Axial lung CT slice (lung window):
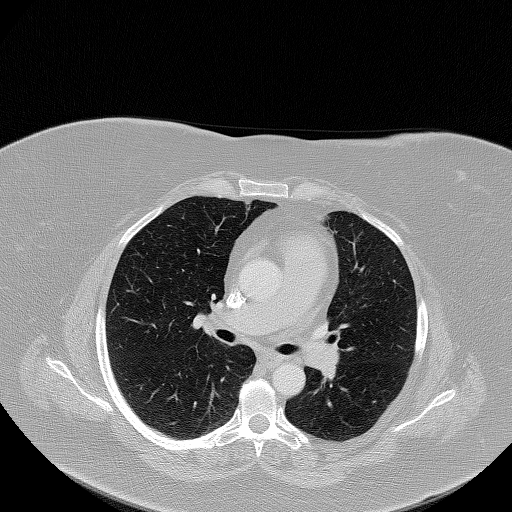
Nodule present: no